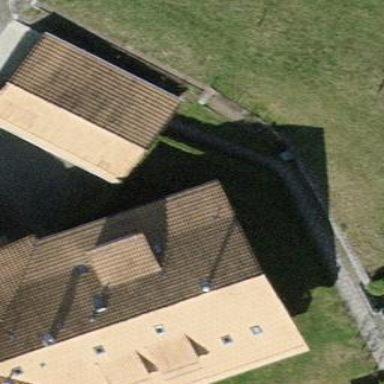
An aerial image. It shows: View of roof of building.